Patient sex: M
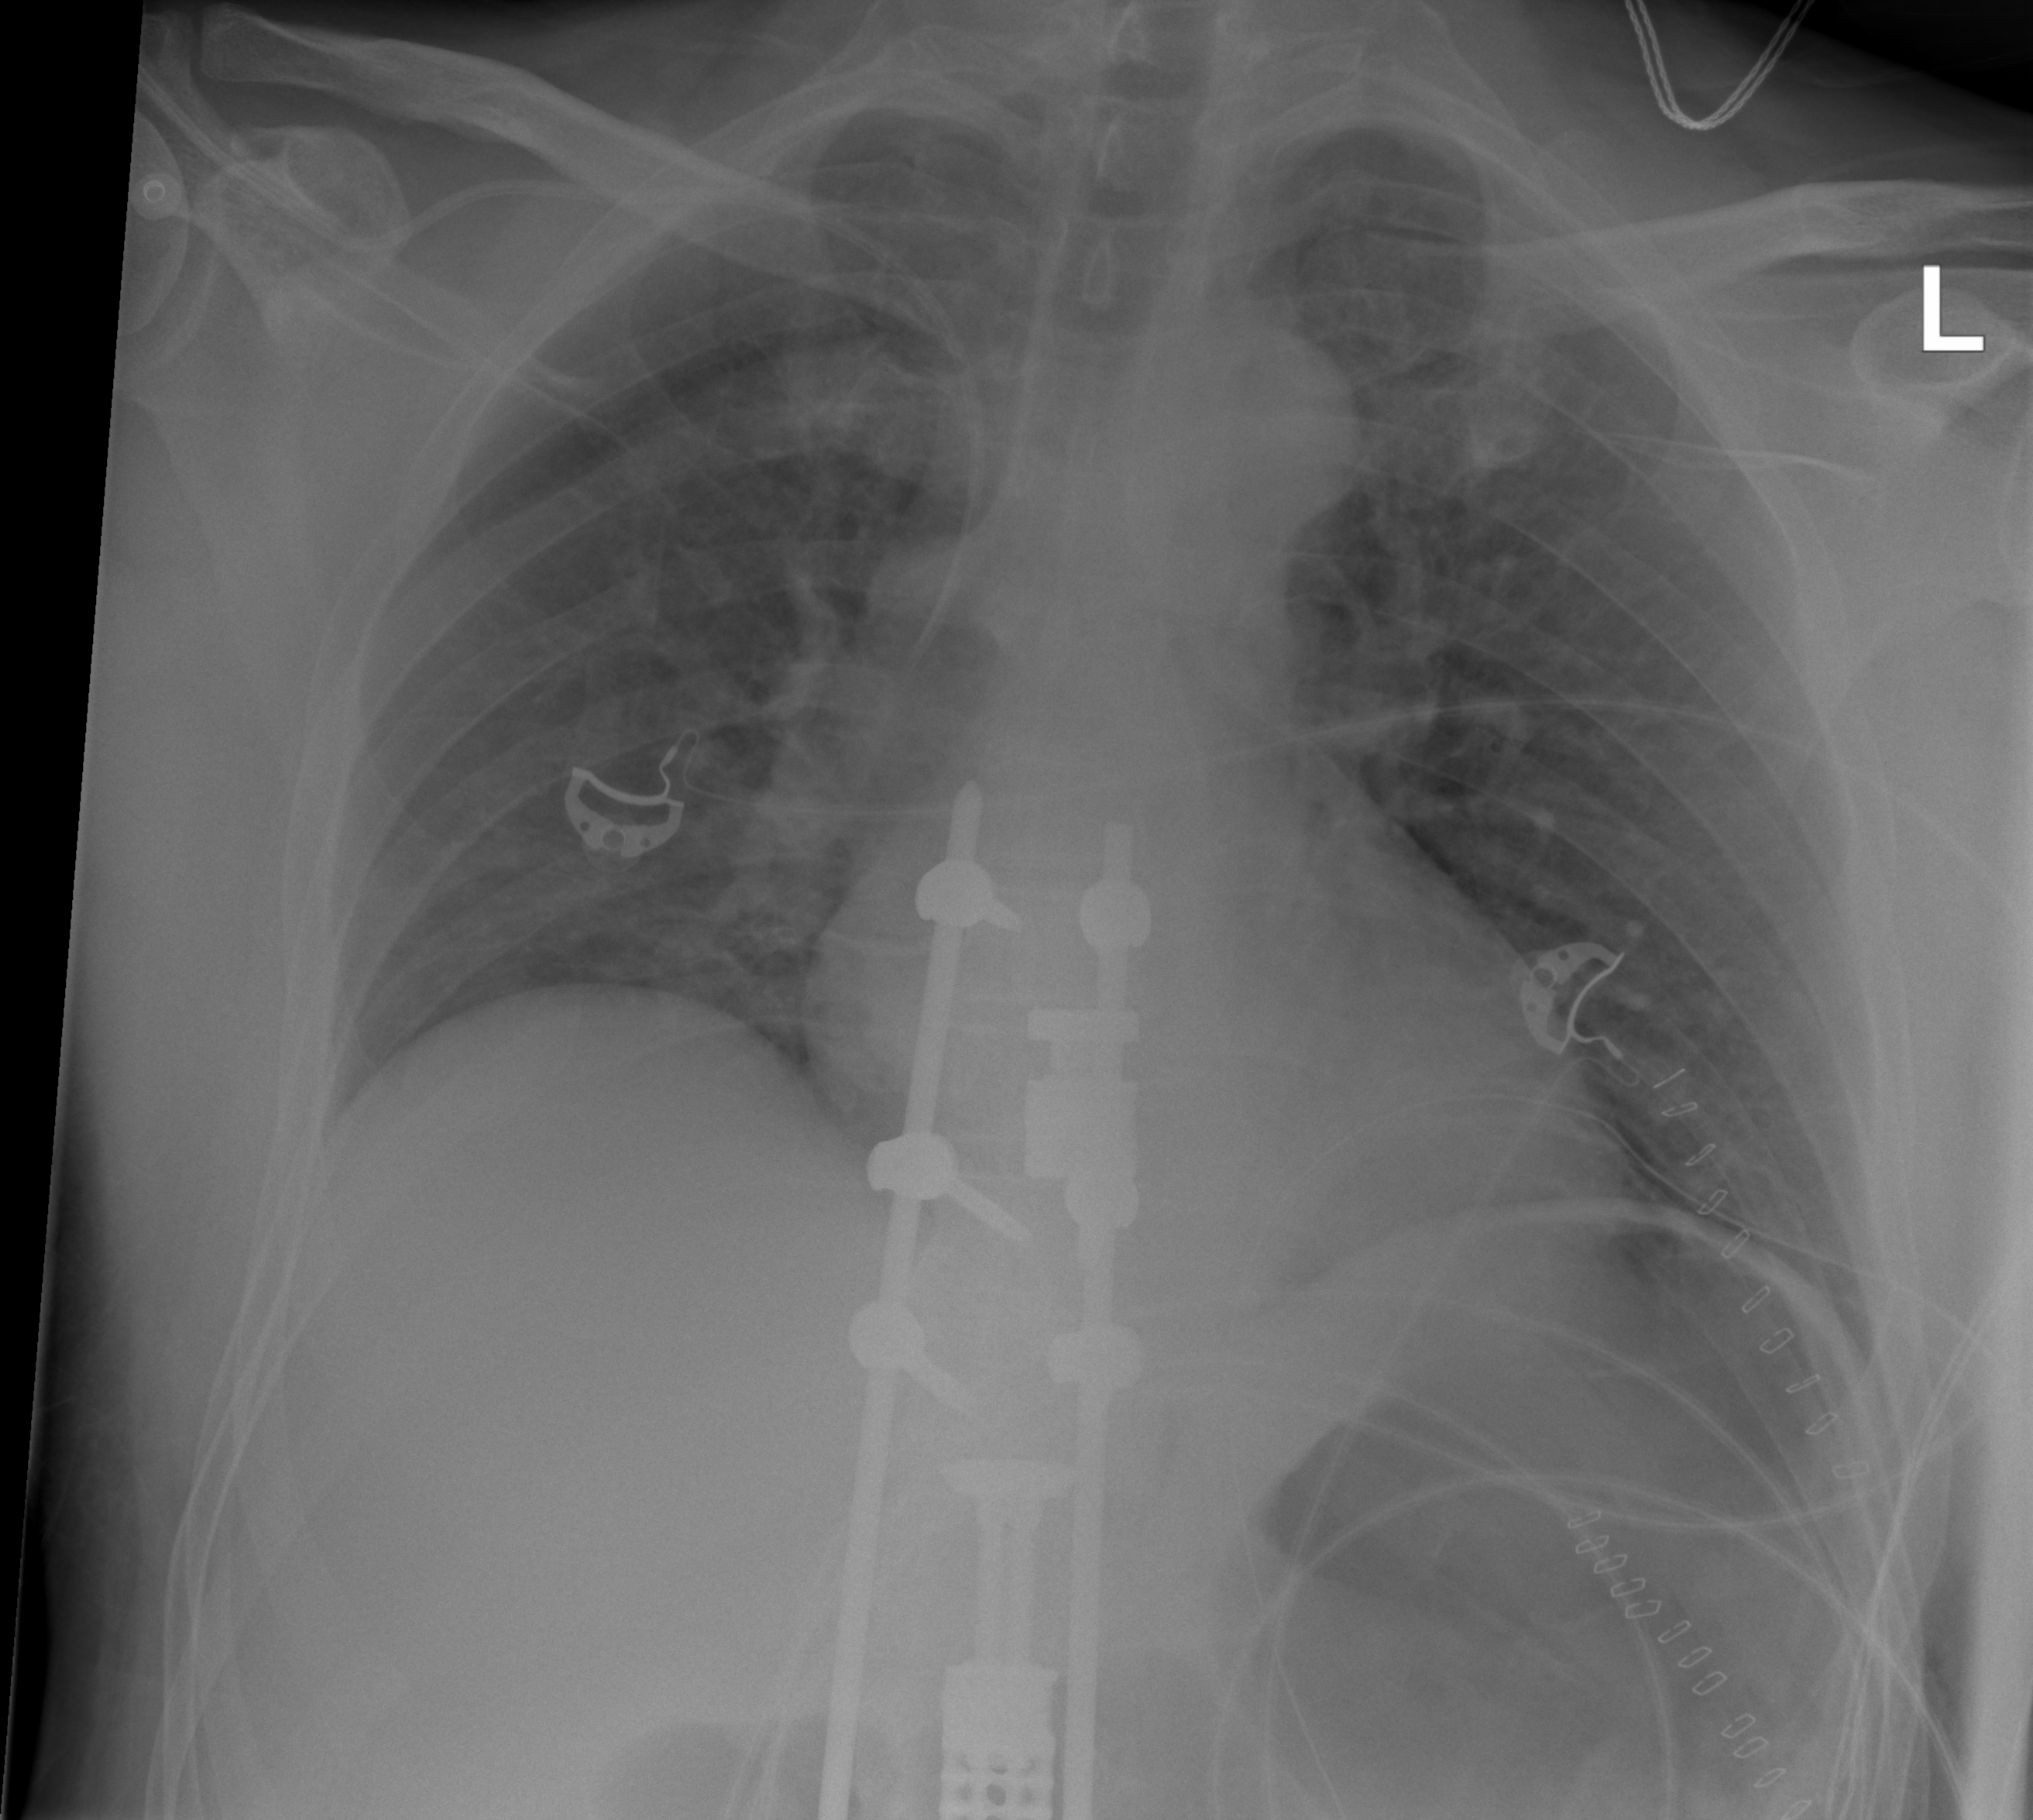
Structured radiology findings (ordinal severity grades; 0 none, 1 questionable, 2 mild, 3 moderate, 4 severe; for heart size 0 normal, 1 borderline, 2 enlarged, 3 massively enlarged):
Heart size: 0
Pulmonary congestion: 2
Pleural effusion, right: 0
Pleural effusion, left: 0
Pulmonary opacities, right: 0
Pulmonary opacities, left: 0
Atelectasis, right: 0
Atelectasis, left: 0